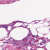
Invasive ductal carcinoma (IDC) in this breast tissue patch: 0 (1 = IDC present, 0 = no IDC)